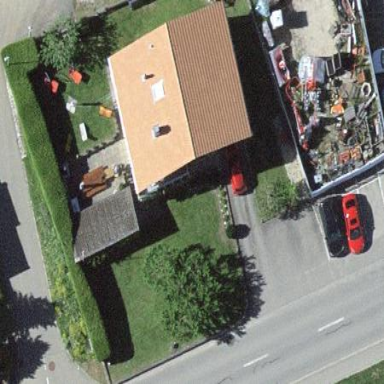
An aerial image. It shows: Residential building.